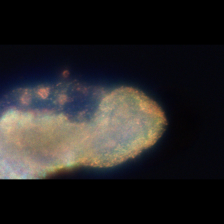
Taxon: Ciliates
Group: Other